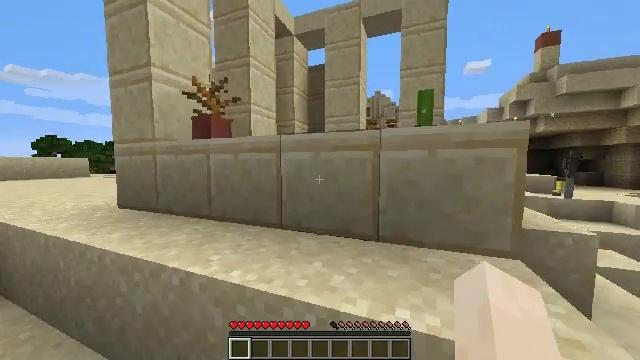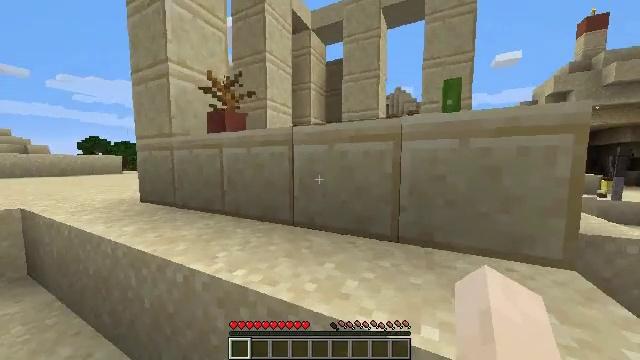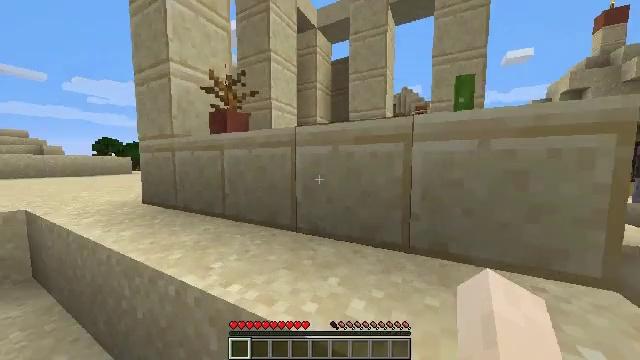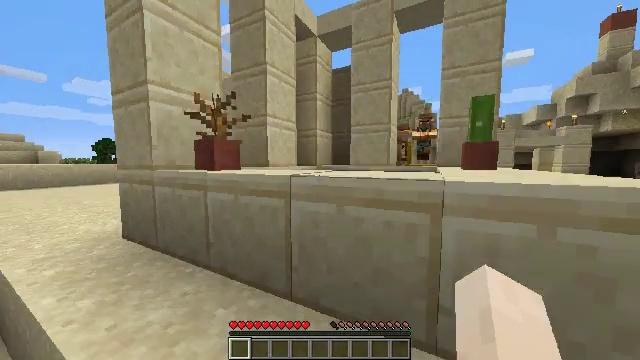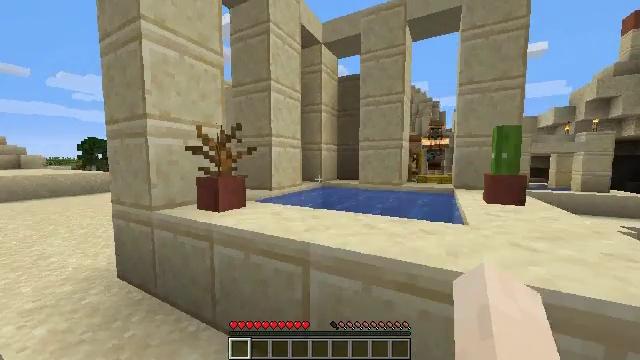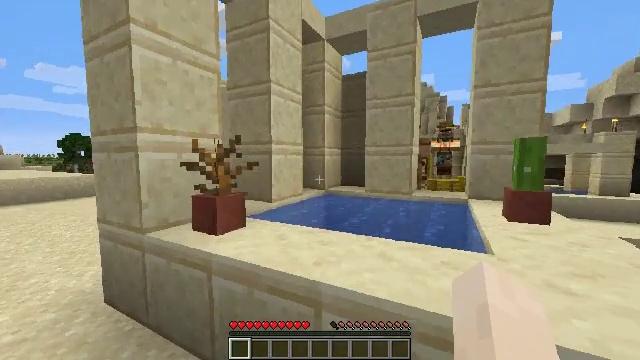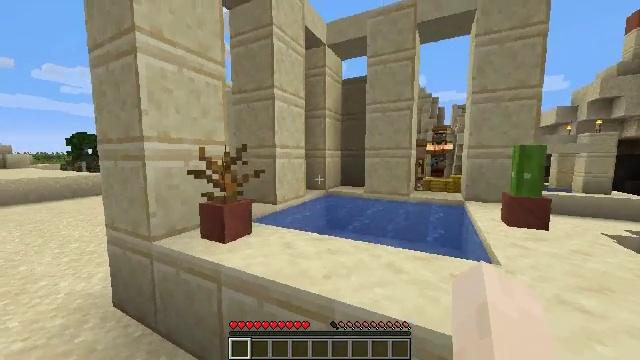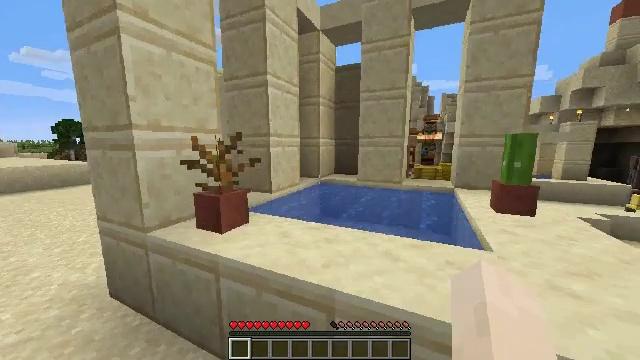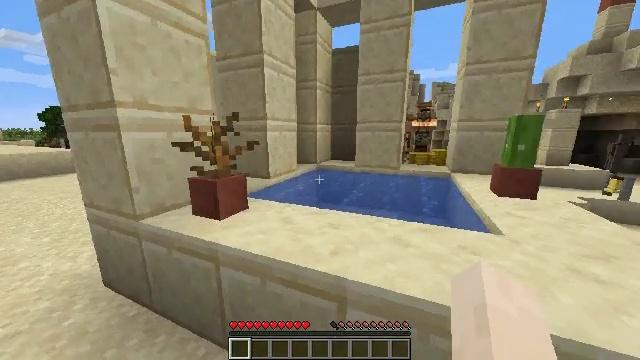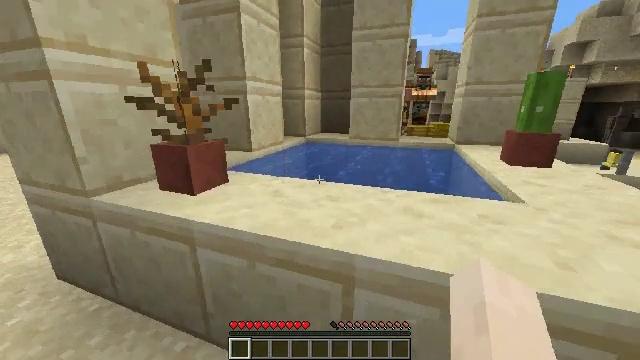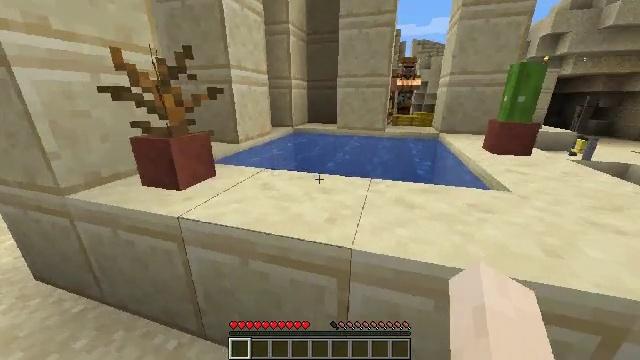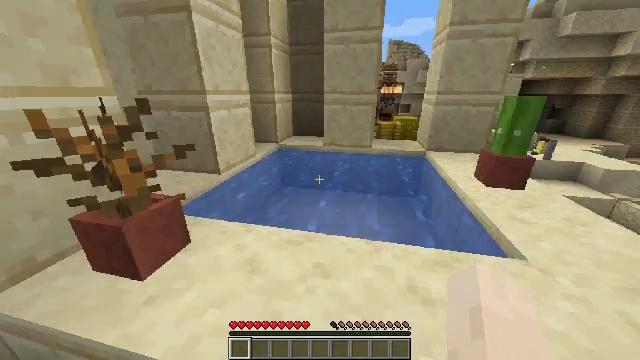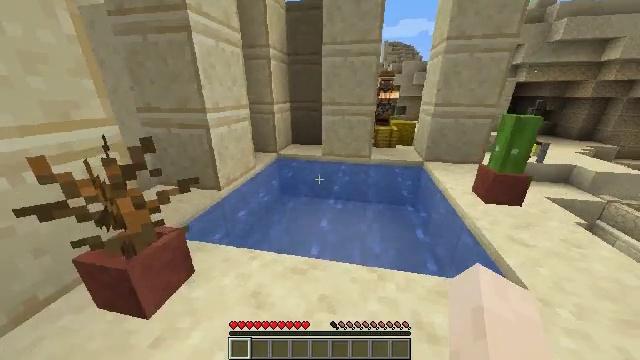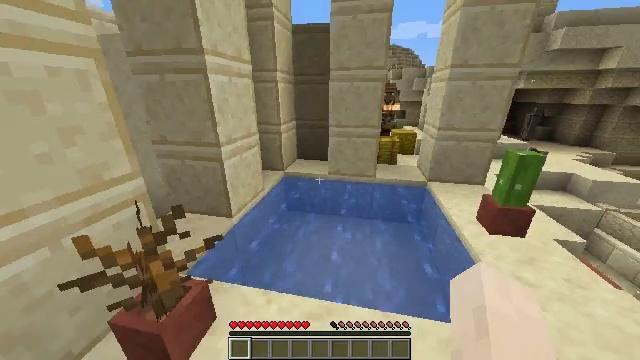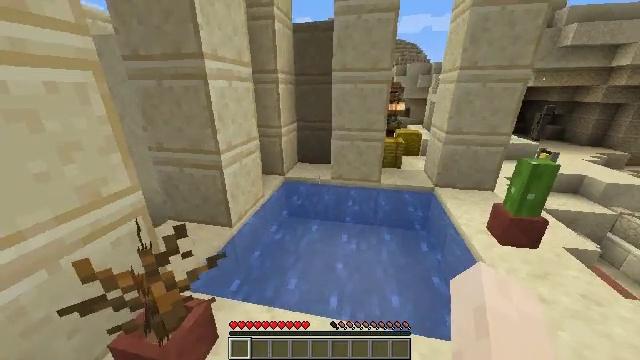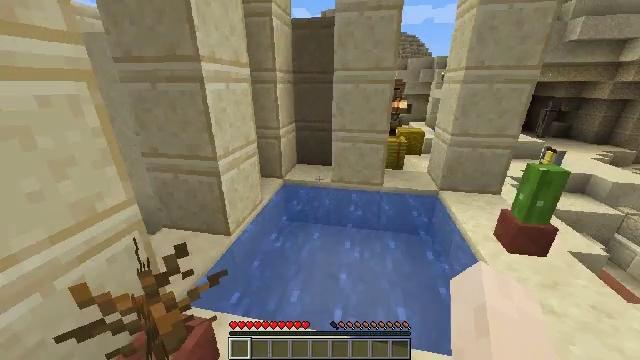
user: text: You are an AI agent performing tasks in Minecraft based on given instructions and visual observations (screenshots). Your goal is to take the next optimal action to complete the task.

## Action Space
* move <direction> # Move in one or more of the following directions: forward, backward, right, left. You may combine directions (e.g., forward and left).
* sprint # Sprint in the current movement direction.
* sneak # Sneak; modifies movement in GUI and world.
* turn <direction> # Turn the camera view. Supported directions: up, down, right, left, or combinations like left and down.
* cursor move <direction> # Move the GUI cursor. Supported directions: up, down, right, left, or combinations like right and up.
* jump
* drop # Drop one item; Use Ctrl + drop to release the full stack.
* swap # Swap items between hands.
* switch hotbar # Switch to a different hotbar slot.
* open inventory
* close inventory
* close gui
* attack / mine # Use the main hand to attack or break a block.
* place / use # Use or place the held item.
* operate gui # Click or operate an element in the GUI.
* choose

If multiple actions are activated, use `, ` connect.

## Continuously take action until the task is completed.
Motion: motion action
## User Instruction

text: Reclaim the chest into your inventory.
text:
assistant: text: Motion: move forward, sprint, turn left, jump
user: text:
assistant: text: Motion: move forward, sprint, turn left, jump
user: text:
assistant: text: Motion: move forward, sprint, jump
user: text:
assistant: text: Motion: move forward, sprint, jump
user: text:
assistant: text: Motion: move forward, sprint, jump
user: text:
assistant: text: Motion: move forward, sprint, jump
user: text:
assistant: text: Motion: move forward, sprint, turn right and down
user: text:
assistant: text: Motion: move forward, sprint, turn right and down
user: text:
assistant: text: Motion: move forward, sprint, turn right and down
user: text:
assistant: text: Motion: move forward, sprint, turn right and down
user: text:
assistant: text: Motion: move forward, sprint, turn right and down, jump
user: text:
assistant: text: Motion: move forward, sprint, jump
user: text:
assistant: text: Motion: move forward, sprint, jump
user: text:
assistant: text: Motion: move forward, sprint, jump
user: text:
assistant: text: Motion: move forward
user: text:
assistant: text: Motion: no_op
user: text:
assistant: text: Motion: no_op
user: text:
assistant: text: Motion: no_op
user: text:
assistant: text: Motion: no_op
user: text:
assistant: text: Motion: no_op
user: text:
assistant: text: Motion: no_op
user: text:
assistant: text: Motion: no_op
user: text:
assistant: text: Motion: no_op
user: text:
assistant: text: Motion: no_op
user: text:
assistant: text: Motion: no_op
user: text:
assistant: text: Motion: no_op
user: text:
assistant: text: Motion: no_op
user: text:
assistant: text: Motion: no_op
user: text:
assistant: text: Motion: no_op
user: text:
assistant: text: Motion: turn right and down